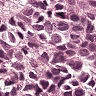
Metastatic tissue present: yes